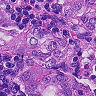
Metastatic tissue present: yes